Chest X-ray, AP view. Patient: 46 years old, sex M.
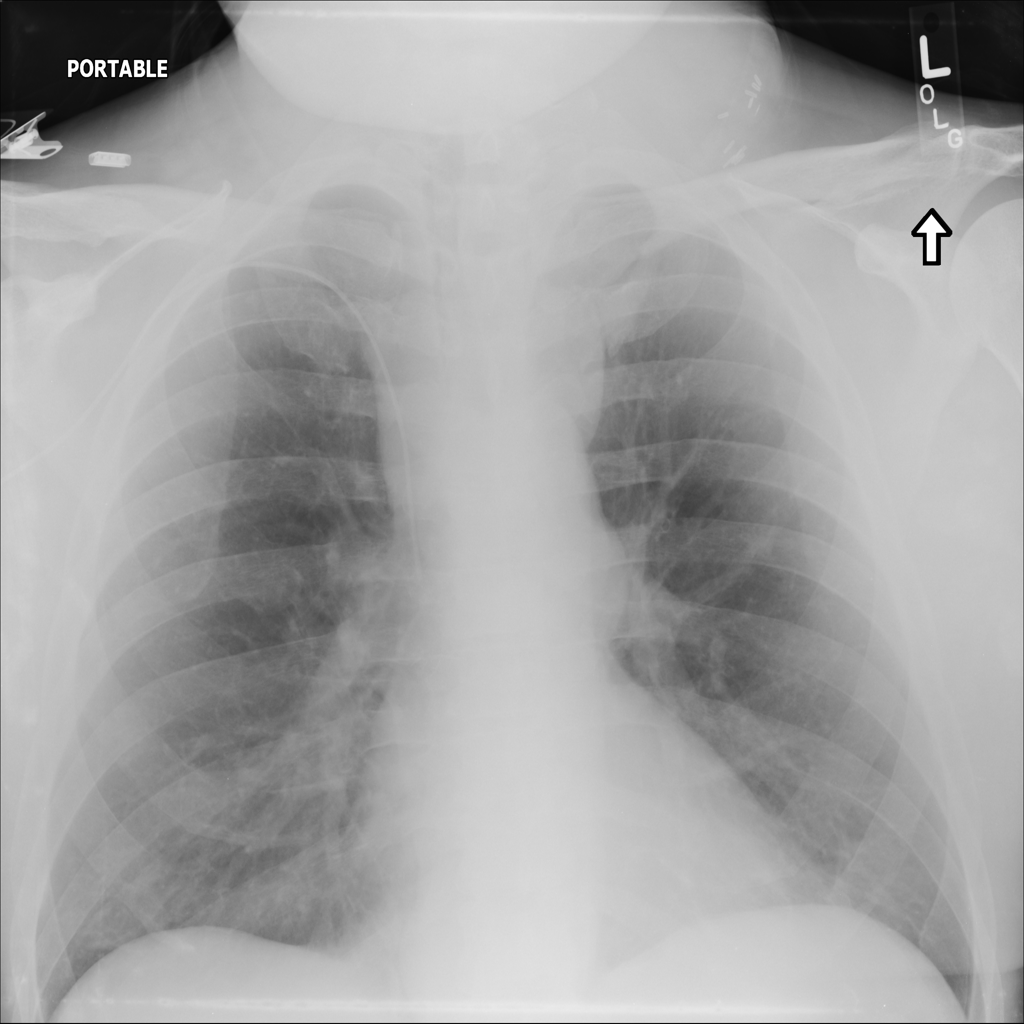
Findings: No Finding